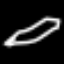
Label: pencil